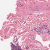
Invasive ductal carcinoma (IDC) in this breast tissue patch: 0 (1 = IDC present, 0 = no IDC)